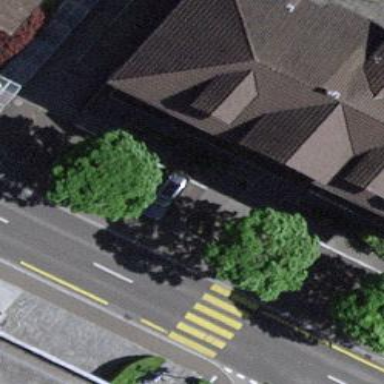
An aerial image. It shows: Street side parking area.